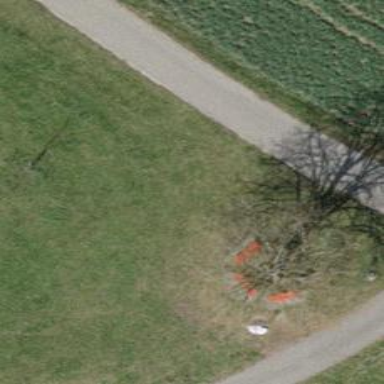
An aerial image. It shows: Red bench.